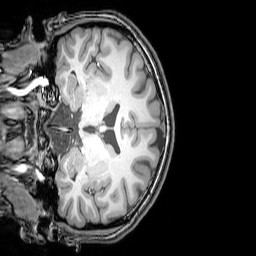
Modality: T1w
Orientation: coronal
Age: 20
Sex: female
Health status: healthy
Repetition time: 0.081 s
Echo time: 0.037 s